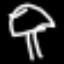
Label: mushroom